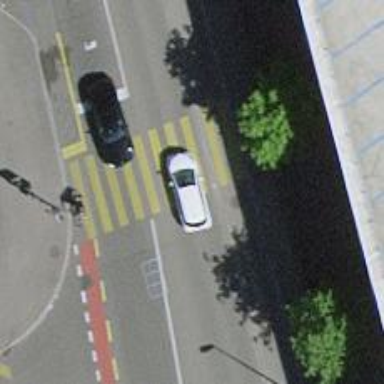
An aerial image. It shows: Crossing with traffic signals.